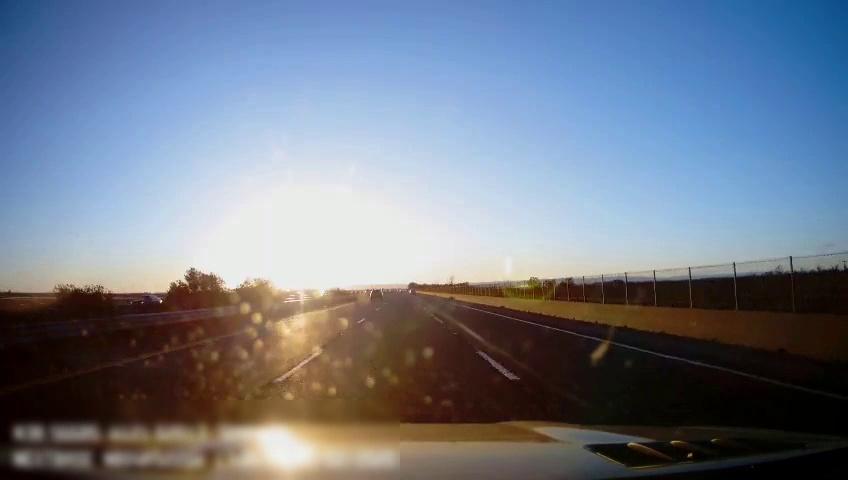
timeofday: Day
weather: Sunny
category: Drivable Space
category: Vehicles | SUV
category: Vehicles | Car
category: Lanes | Alternate Lane
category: Lanes | Current Lane
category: Lanes | Current Lane
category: Lanes | Alternate Lane